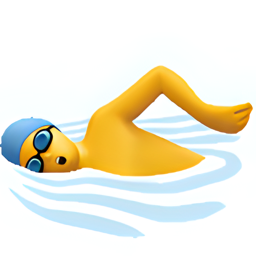
Name: man swimming
Emoji: 🏊‍♂️
Group: People & Body
Sub-group: person-sport